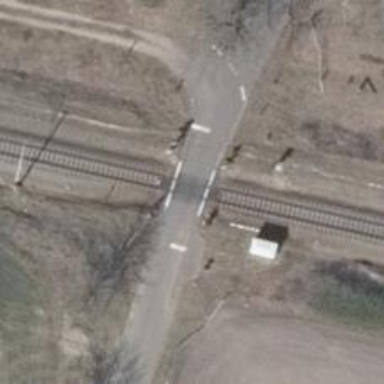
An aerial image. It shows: Level crossing with lights and saltire.